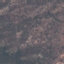
Label: HerbaceousVegetation